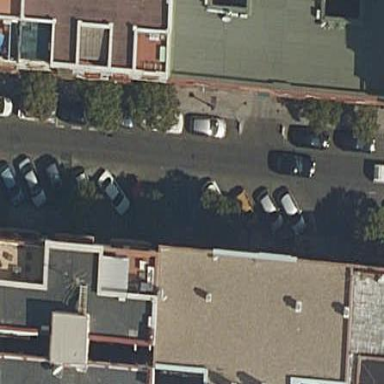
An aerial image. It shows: Street-side parking area.